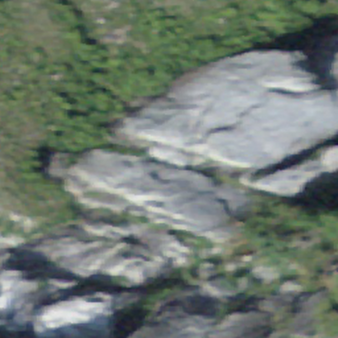
Label: bouldering_area